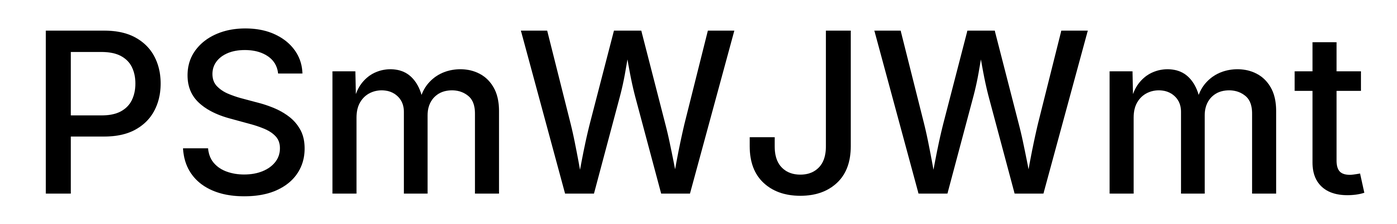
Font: Inter_Medium